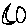
Label: moon